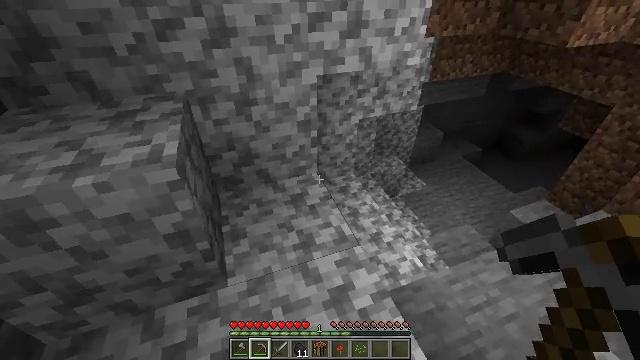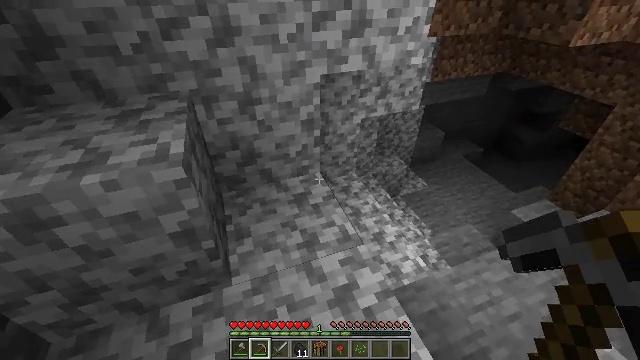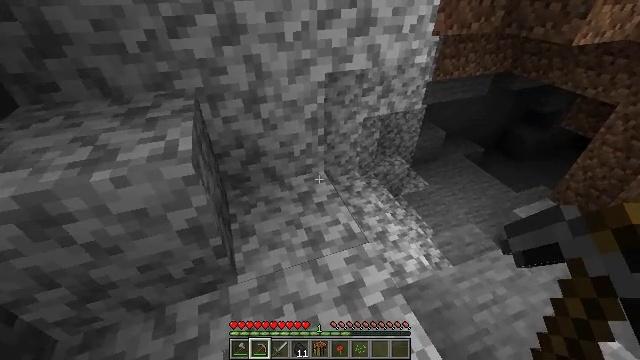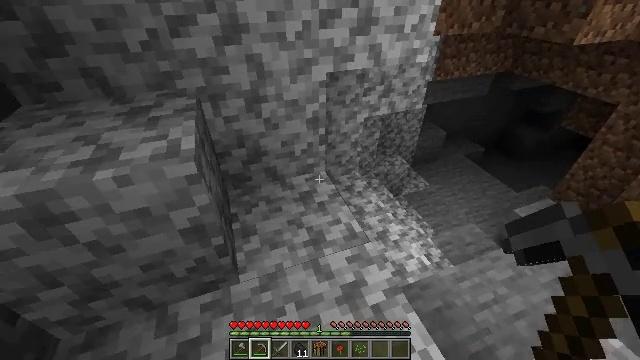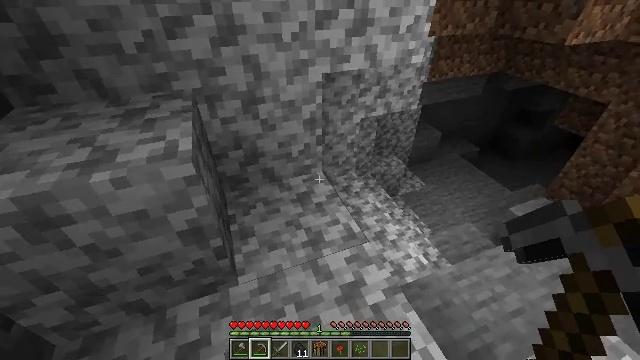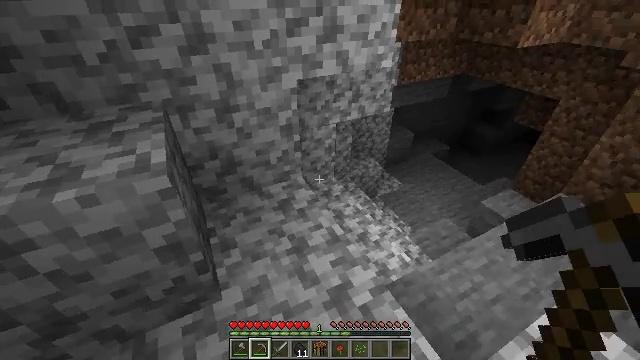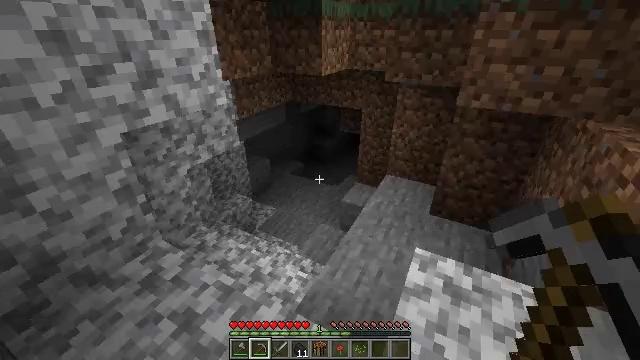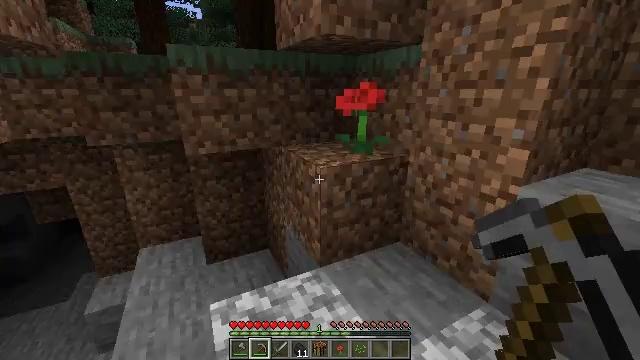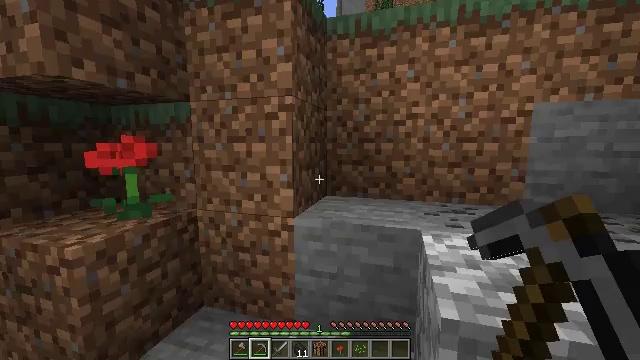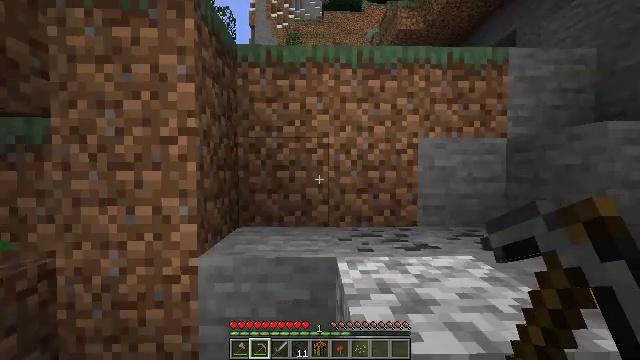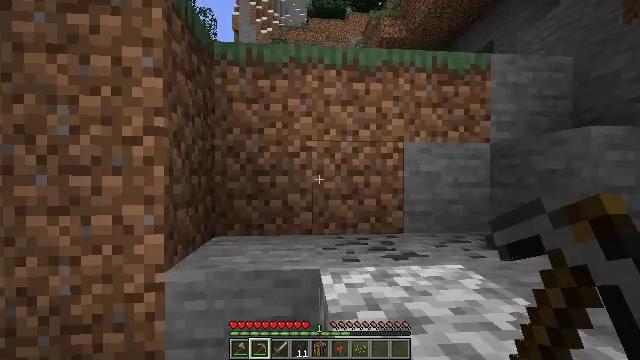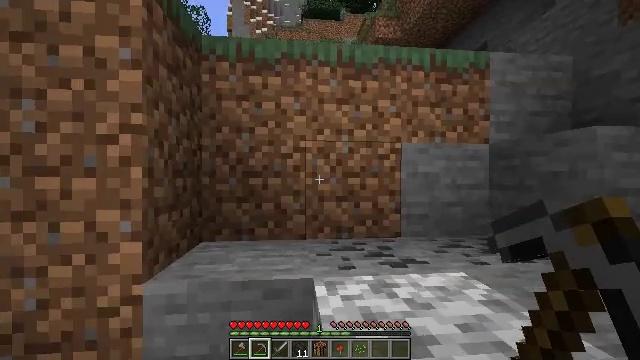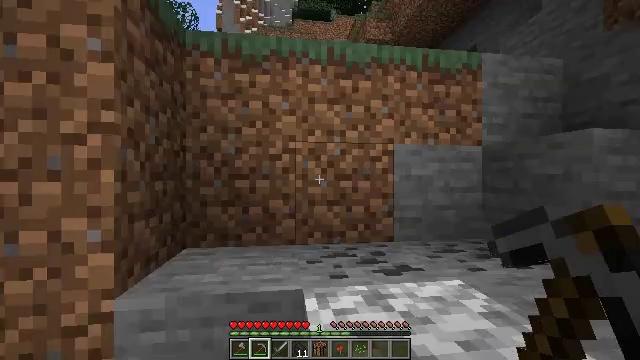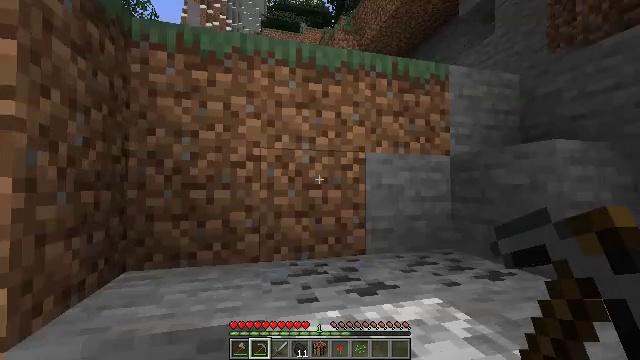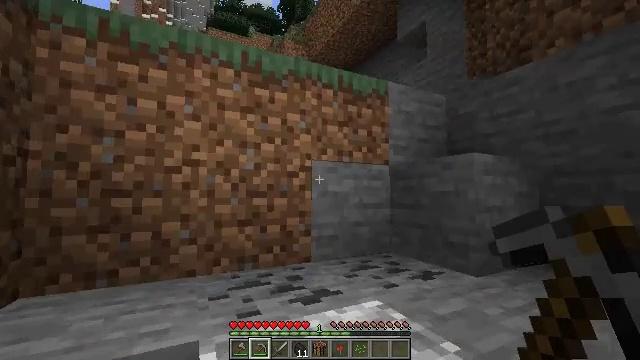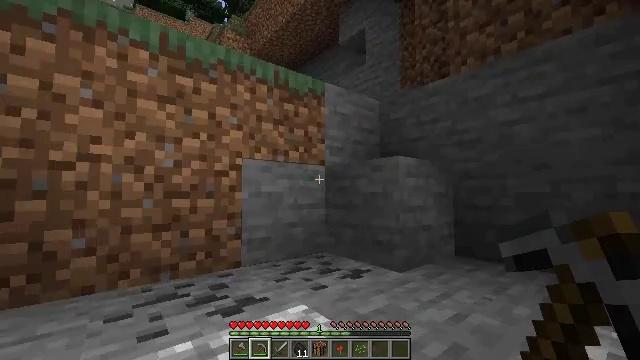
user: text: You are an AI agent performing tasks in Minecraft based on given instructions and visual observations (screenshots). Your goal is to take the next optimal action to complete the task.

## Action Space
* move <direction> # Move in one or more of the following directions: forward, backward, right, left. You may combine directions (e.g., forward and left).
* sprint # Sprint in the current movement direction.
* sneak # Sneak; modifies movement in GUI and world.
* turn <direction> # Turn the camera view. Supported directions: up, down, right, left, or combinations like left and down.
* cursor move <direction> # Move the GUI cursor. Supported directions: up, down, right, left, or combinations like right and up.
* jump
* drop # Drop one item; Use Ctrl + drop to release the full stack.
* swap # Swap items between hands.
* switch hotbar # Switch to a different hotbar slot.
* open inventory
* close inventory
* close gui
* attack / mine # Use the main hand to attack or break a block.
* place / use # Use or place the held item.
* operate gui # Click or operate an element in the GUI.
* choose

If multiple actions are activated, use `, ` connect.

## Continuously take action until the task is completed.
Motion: motion action
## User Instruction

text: Attack the large fern to gather it.
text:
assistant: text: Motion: no_op
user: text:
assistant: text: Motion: no_op
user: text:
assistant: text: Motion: no_op
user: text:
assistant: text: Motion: turn right
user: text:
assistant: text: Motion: turn right and up
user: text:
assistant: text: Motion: turn right and up
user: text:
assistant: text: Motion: turn right and up
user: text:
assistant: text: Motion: turn right and up
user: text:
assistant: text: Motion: move forward, turn right and up
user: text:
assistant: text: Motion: move forward, turn right and up
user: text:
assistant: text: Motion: move forward, turn right
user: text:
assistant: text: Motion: move forward, turn right
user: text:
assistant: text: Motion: move forward, turn right and up
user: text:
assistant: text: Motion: move forward, turn right and up
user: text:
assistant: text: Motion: move forward and move right, turn right
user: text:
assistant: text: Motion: move forward and move right, turn right
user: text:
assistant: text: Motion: move forward and move right, jump
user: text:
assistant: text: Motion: move forward, jump
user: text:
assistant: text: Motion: move forward, turn left and down, jump
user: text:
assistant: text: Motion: move forward, turn left, jump
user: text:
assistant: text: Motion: move forward
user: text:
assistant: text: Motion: move forward, turn left
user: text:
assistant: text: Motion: move forward
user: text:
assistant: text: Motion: move forward
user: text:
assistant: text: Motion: move forward
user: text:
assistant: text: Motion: move forward and move right
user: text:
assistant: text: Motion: move forward and move right
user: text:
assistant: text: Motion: move forward and move right, turn left
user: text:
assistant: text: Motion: move forward and move right, turn left and down, jump
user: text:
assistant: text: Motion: move forward and move right, turn left and up, jump